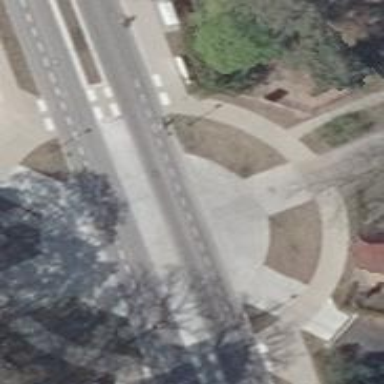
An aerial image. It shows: Secondary road with asphalt surface and shared cycle lane.